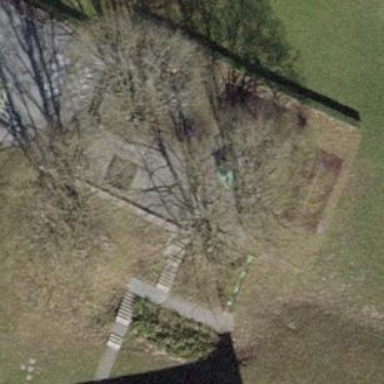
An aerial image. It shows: Playground area for leisure activities on the land.